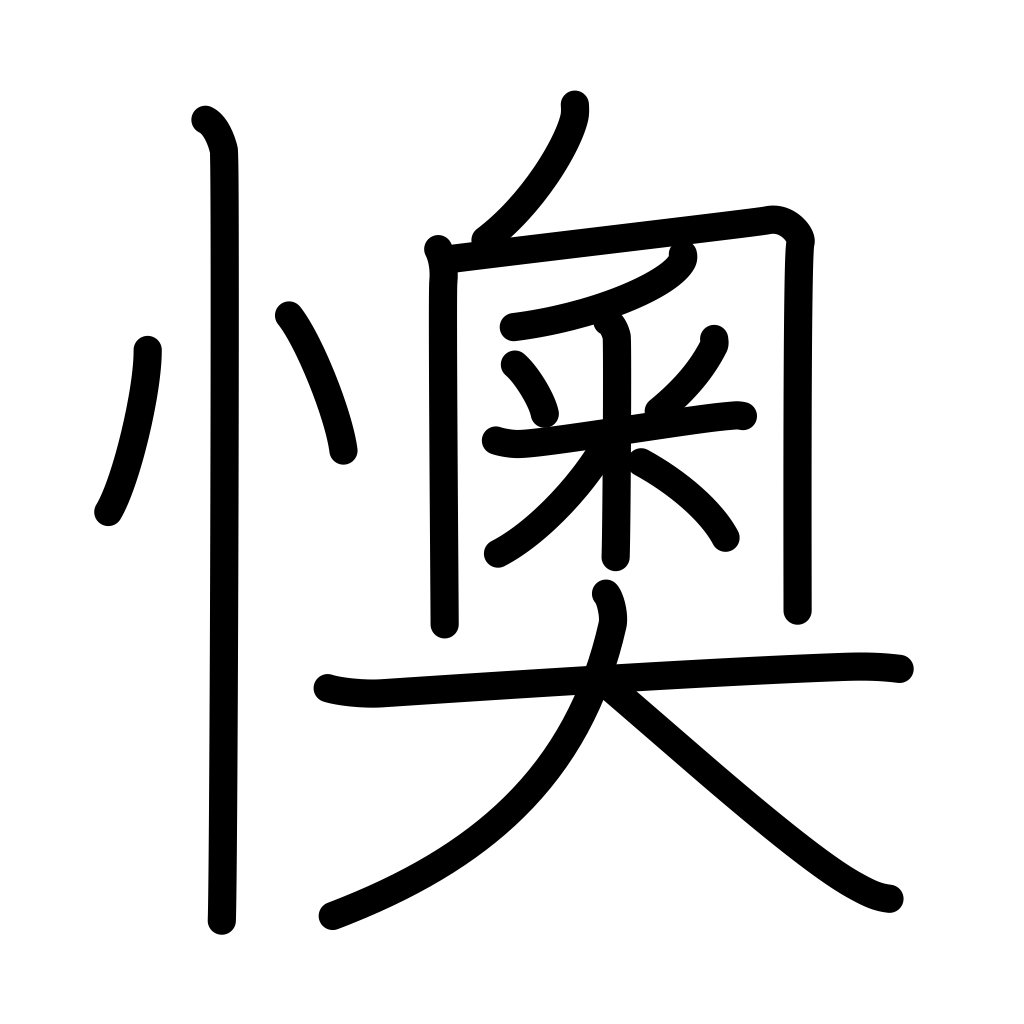
Meaning: in distress, provoking, irritating, impatient, vexed